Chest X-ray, PA view. Patient: 34 years old, sex F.
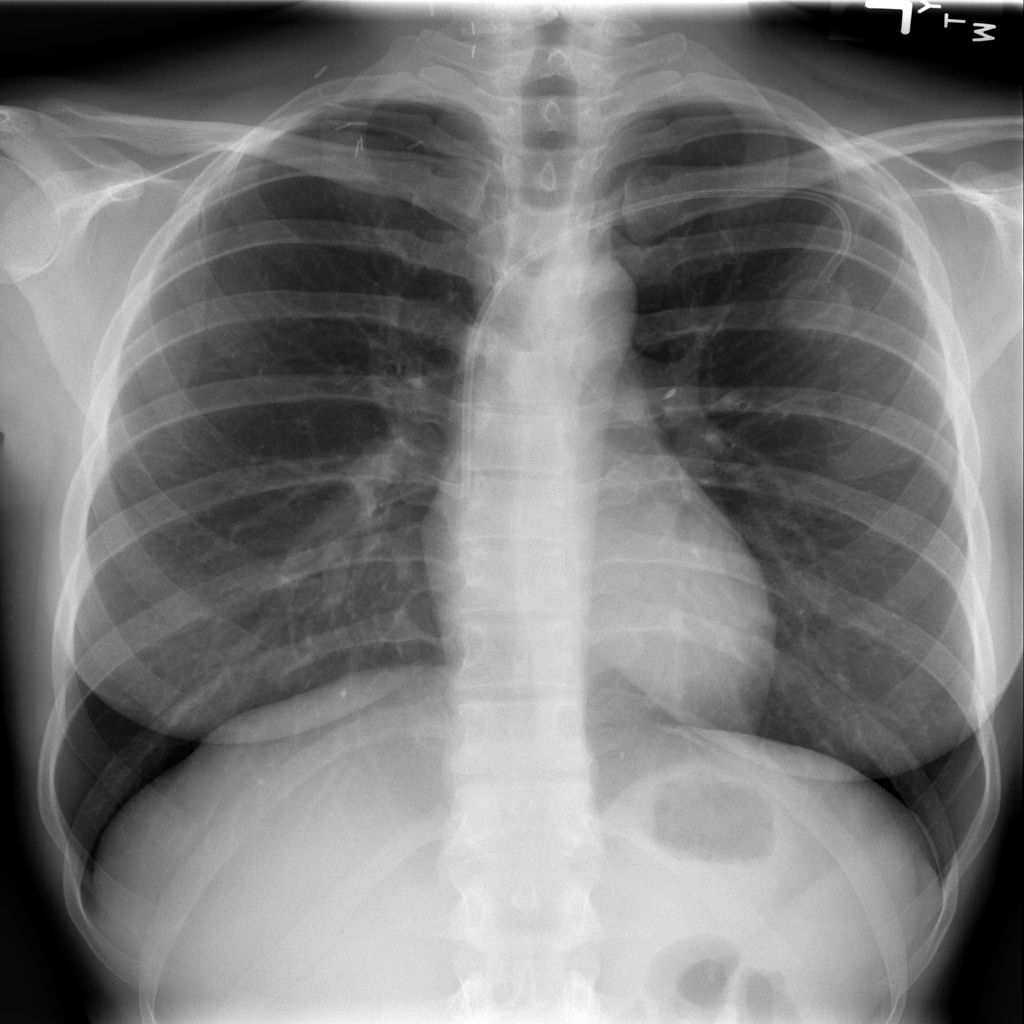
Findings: No Finding